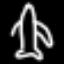
Label: airplane